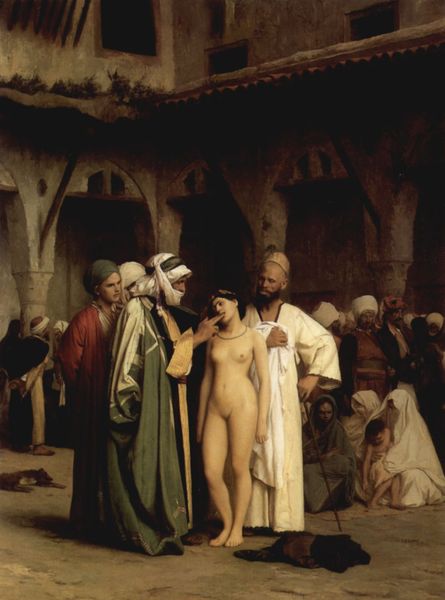
Titel: Der Sklavenmarkt
Künstler: Jean Léon Gérôme
Standort: Williamstown (Massachusetts)
Institution: Sterling and Francine Clark Art Institute
Schlagwörter: akt, blau, dunkel, gemälde, gott, gruppe, hand, mann, nackt, schatten, umhang, wasser, weiß, frauen, grün, menschen, mädchen, ocker, sand, sitzen, braun, brust, busen, fenster, finger, frau, frisur, haar, holz, kleid, kleider, mund, männer, nase, pfeiler, raum, schwarz, säule, säulen, dach, dame, gebäude, haus, hund, rot, schleier, tuch, beige, gespräch, haube, malerei, menge, symbolismus, bart, gericht, kappe, mütze, richter, architektur, arm, augen, historie, inkarnat, kleidung, stehen, tod, hände, schauen, hütte, kirche, boden, gewand, haare, kutte, mantel, stoff, tücher, gewänder, händler, kind, personen, publikum, augenbrauen, genre, handel, kinder, stock, beine, balkon, kopfbedeckung, bein, brüste, pfütze, bogen, pflaster, venedig, stab, zuschauer, afrika, kette, hof, baby, markt, platz, haarband, papst, robe, nackte, warten, scham, bögen, barfuss, nacktheit, gang, arkade, innenhof, umgang, verkauf, orient, palast, sex, jungfrau, gefangen, strafe, kauf, ehefrau, arkaden, betrachten, öffnung, angeklagte, arabisch, harem, zähne, gesims, sklave, schnauze, jesus, mauern, gefangene, zunge, lust, aufgestützt, hochkant, sklavin, marktplatz, verhüllt, orientalismus, turban, stockwerke, arabien, islam, sklaven, käufer, araber, marokko, turbane, aktfigur, zahn, fleischbeschau, delacroix, verstrebung, verspottung, ebenmäßig, begutachten, gerome, basar, bazar, fez, sklavinnen, moslem, kultur, exotismus, klage, serail, prüfen, schuldige, sünderin, sexualität, fremd, mundschutz, papast, sthene, sklavenmarkt, bsuen, prüfung, sklavenhandel, menschenhandel, begutahtung, orientalisten, seraill, zahnprobe, böge, odeliske, sklavin nackte basar gebiß prüfung gewand